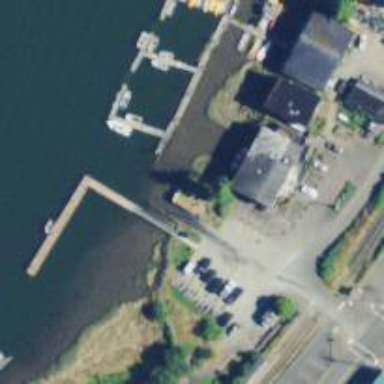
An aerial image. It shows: Slipway on leisure land.